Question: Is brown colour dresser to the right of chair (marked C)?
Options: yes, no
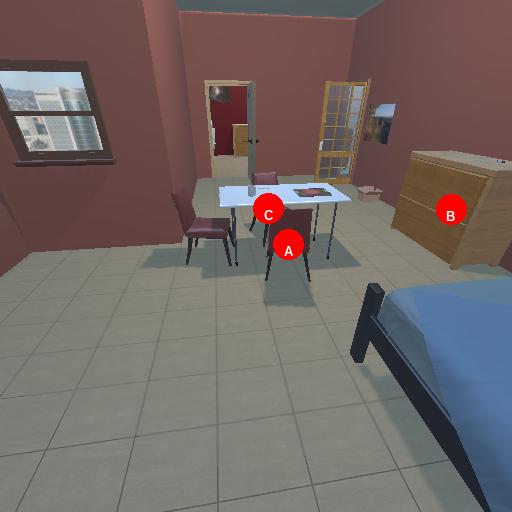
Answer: yes